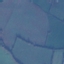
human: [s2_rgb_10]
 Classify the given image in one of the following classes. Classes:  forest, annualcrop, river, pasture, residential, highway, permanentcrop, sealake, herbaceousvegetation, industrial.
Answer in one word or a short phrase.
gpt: Pasture